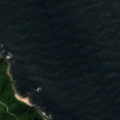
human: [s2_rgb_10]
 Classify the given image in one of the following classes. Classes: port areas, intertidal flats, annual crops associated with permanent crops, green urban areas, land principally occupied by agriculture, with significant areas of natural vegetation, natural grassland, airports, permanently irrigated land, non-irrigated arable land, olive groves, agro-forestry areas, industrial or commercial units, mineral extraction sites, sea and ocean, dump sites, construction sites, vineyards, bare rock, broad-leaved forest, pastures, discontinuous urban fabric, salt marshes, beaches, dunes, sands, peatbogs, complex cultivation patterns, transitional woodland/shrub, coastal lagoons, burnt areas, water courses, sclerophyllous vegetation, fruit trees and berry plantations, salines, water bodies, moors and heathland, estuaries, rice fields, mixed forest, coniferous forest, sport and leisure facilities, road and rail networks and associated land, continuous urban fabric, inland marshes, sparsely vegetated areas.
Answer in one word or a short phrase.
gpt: land principally occupied by agriculture, with significant areas of natural vegetation, peatbogs, sea and ocean